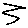
Label: zigzag